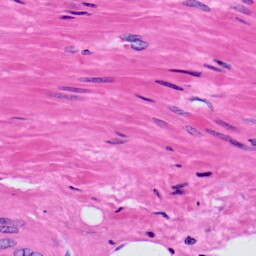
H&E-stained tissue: Prostate